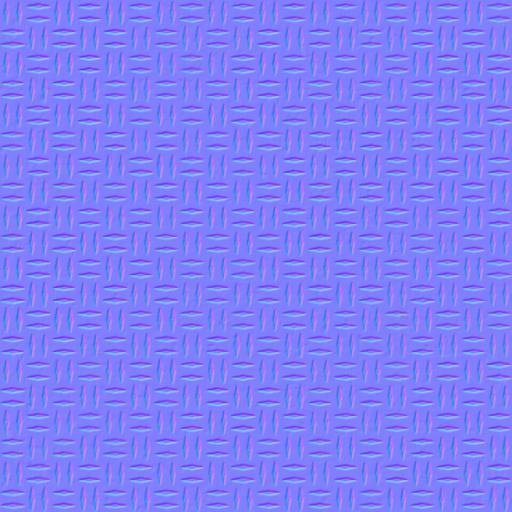
diamond plate floor industrial metal orange tread yellow